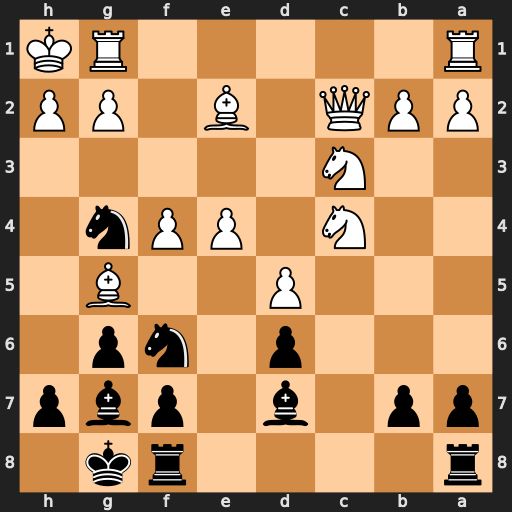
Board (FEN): r4rk1/pp1b1pbp/3p1np1/3P2B1/2N1PPn1/2N5/PPQ1B1PP/R5RK
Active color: b
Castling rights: -
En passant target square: -
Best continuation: Nf2#